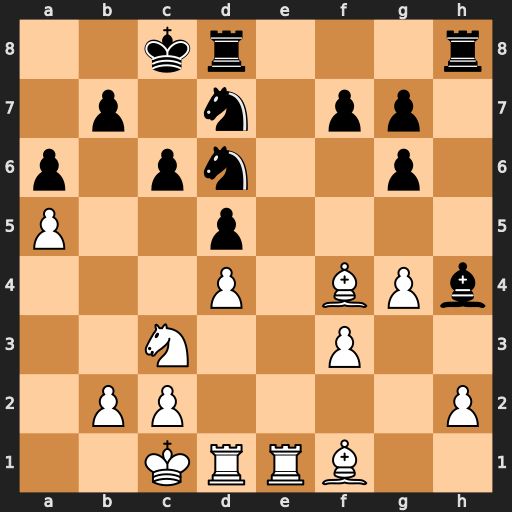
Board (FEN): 2kr3r/1p1n1pp1/p1pn2p1/P2p4/3P1BPb/2N2P2/1PP4P/2KRRB2
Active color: w
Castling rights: -
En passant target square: -
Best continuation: Bxd6 Bxe1 Rxe1